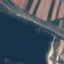
Land use / land cover class: Highway